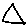
Label: triangle